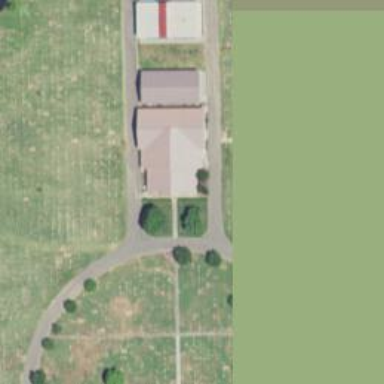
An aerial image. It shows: Cemetery.